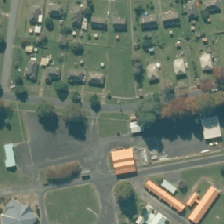
Land cover: urban_build_up